Field crop: tomato
Growth stage: 1
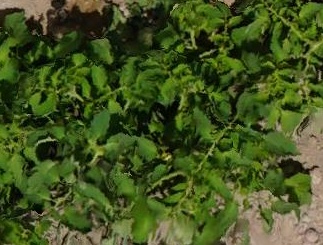
Species: tomato